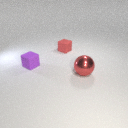
small purple rubber cube to the left of small red rubber cube